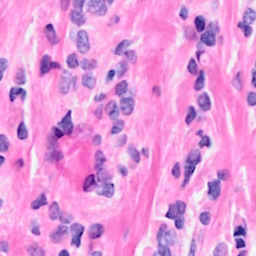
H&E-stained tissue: Breast